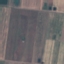
Label: PermanentCrop